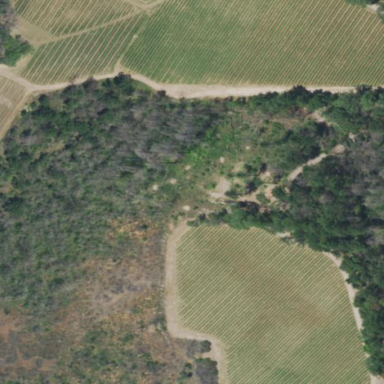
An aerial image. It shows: Vineyard with wine grapes as the main crop.